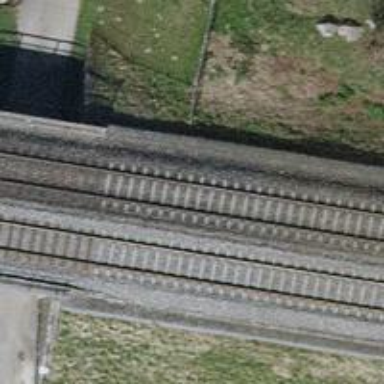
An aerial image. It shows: Railway bridge with electrified contact line. There is one track on the bridge.